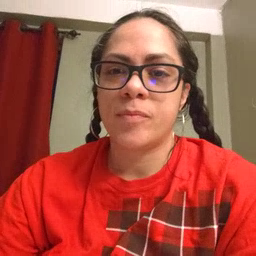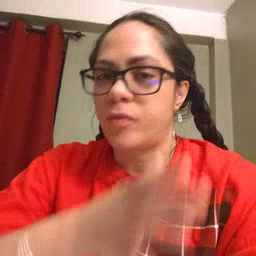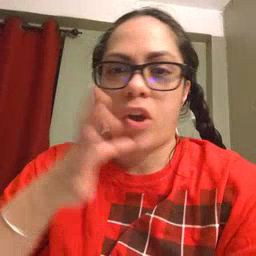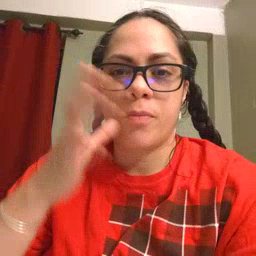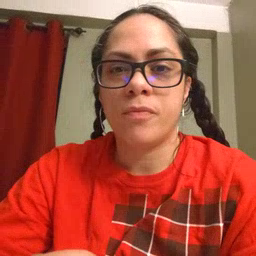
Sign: farm